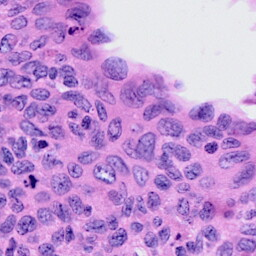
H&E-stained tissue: Cervix